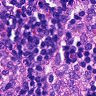
Metastatic tissue present: no